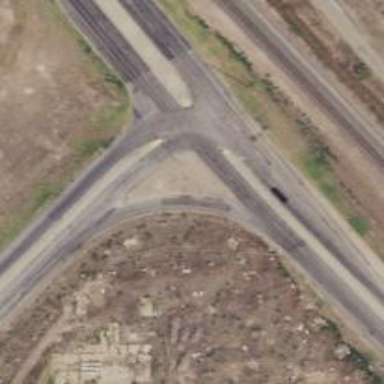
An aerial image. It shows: Secondary road with frontage road.